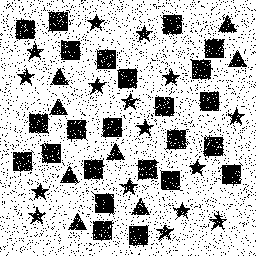
Squares: 24
Triangles: 8
Stars: 16
Total shapes: 48